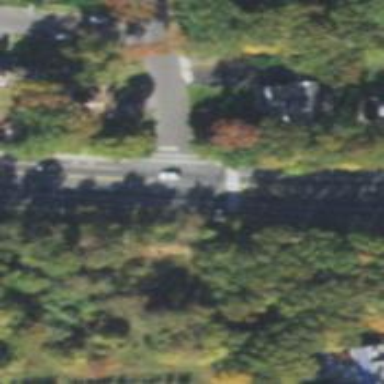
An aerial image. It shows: Marked road crossing.